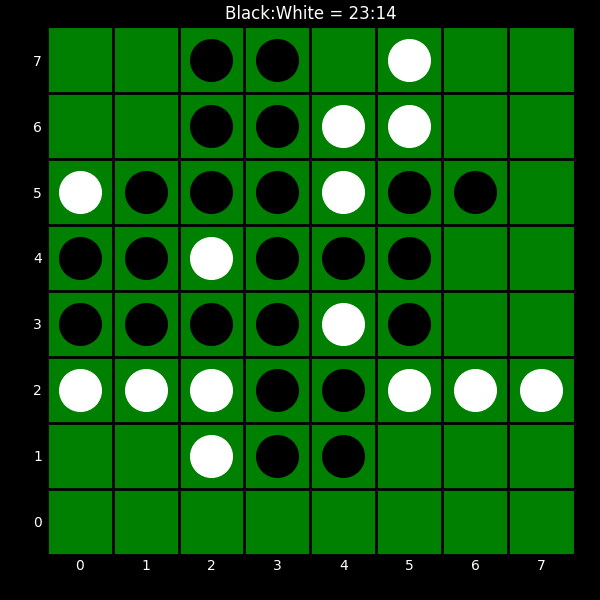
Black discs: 23
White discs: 14